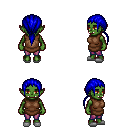
a pixel art fantasy rpg character, female body template, orc, green skin, brown tunic, magenta pants, blue ponytail hairstyle, white slippers, four views (front, back, left, right), 2x2 character sprite sheet, small pixel art, hard edges, no anti-aliasing